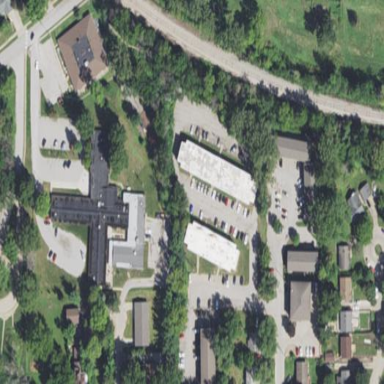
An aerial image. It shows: Residential area with nursing home social facility.